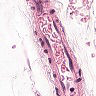
Metastatic tissue present: no